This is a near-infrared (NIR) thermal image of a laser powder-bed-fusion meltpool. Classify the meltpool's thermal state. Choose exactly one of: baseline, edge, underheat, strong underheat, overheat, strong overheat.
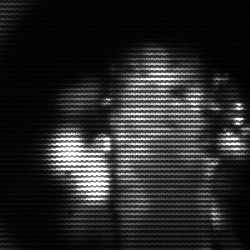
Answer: strong underheat